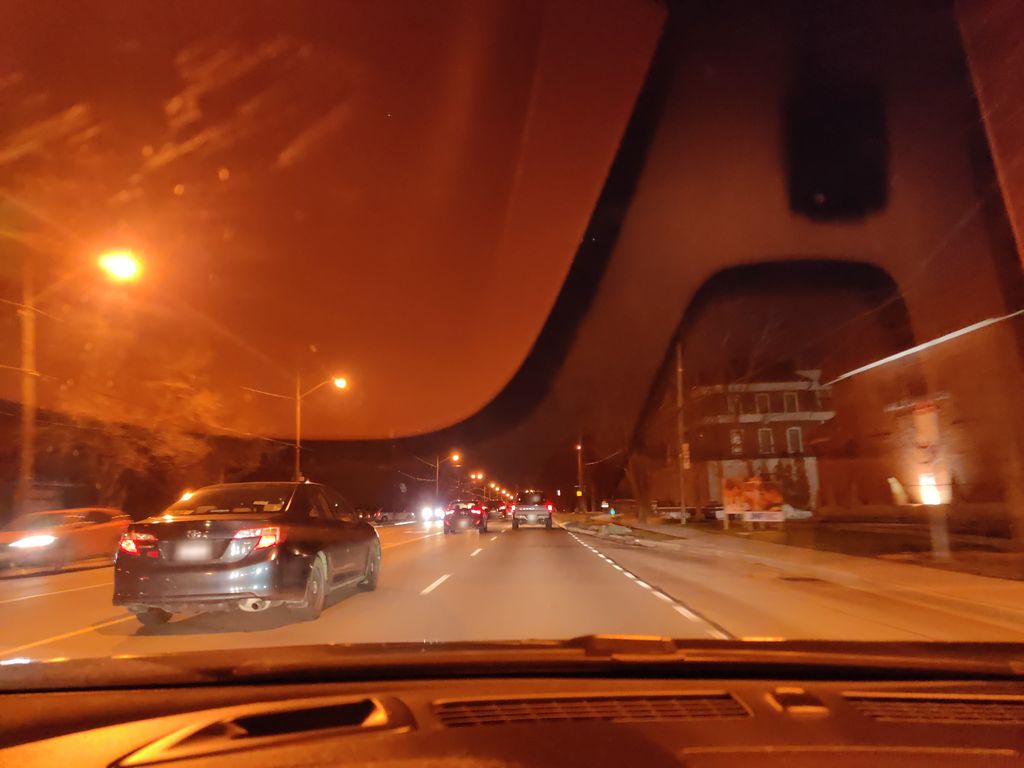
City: toronto